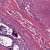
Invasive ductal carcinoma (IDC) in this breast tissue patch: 1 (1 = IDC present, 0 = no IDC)